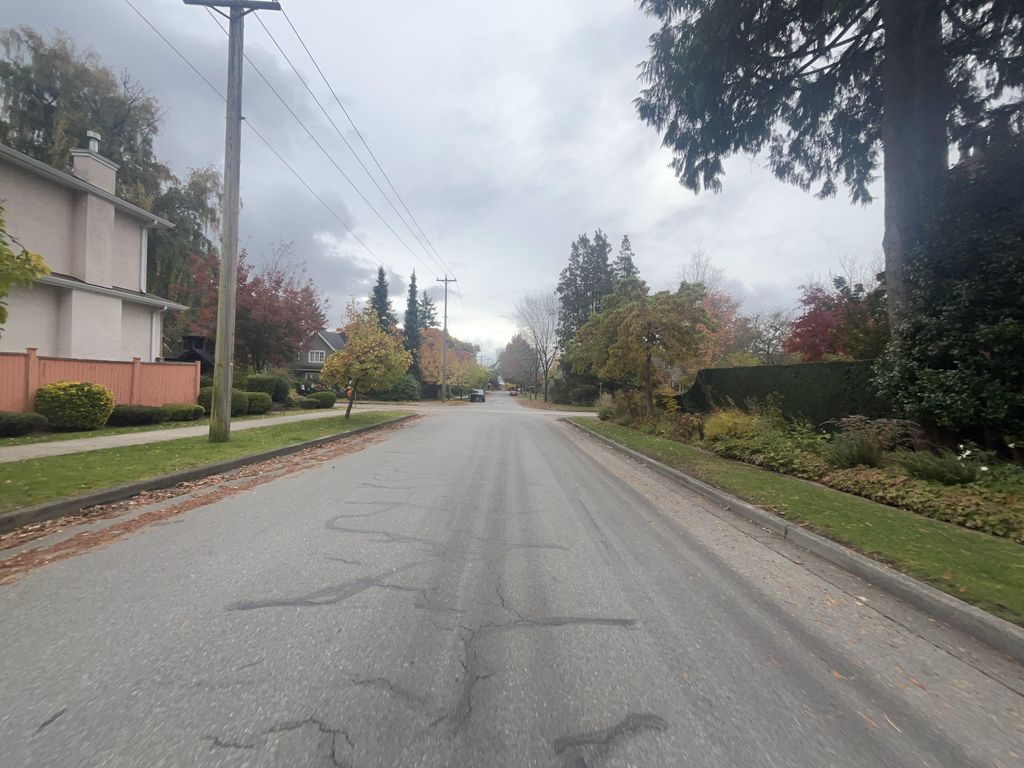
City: vancouver